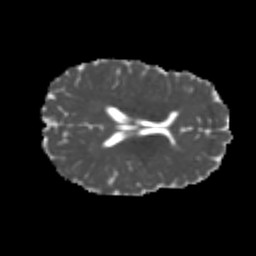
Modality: MD
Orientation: axial
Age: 21
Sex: female
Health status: healthy
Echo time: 0.074 s